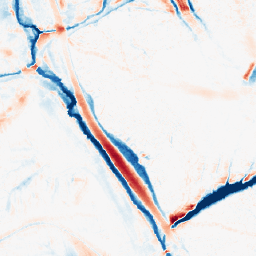
Category: morphological
Decomposition family: morphological_ellipse
Decomposition parameters: operation: average
width: 20
height: 30
Upsampling method: area
Upsampling parameters: scale: 2
Upsampling scale: 2